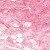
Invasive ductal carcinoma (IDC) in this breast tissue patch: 0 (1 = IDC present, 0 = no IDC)